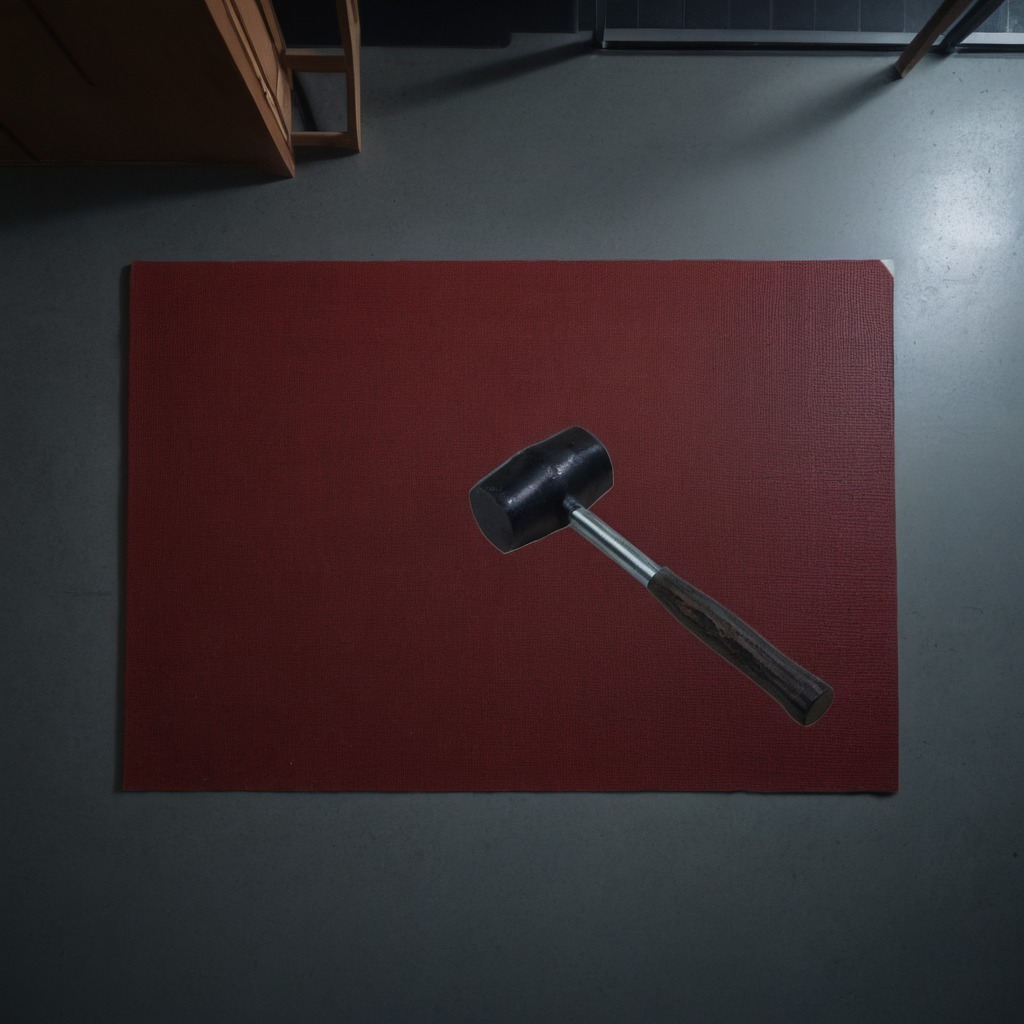
A hammer lying on a clean granite tabletop covered with a red rubber mat inside a workshop at night soft shadows worn but beneath the mat